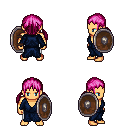
a pixel art fantasy rpg character, male body template, human, tanned skin, blue robe, white pants, pink twin-tailed hairstyle, shield, four views (front, back, left, right), 2x2 character sprite sheet, small pixel art, hard edges, no anti-aliasing